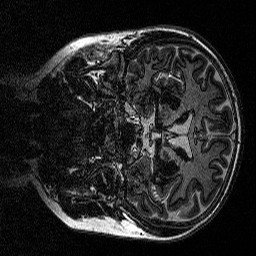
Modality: MP2RAGE
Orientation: coronal
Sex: female
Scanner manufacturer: siemens
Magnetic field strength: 3 T
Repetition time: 5 s
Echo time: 0.00292 s